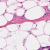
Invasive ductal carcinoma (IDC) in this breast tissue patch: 0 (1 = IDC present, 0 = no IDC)